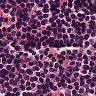
Metastatic tissue present: no